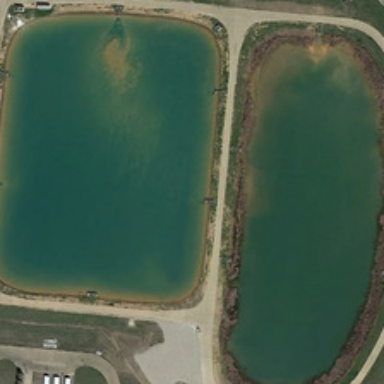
A rectangular pond is near a rectangular pond .